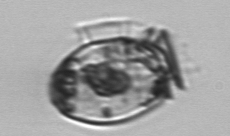
Label: Dinophysis_acuminata